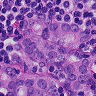
Metastatic tissue present: yes